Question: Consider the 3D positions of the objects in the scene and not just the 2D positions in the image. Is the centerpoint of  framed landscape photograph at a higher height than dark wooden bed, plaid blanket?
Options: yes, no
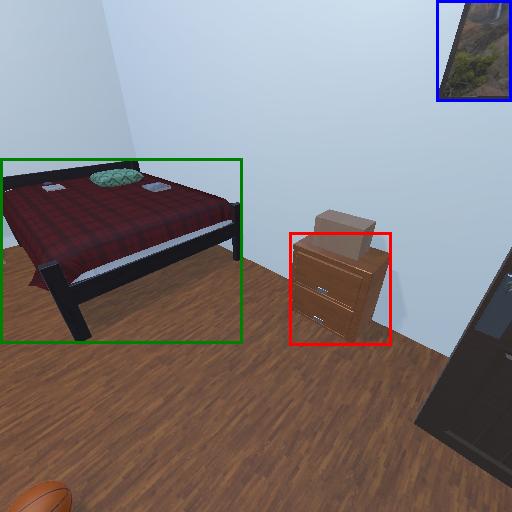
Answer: yes